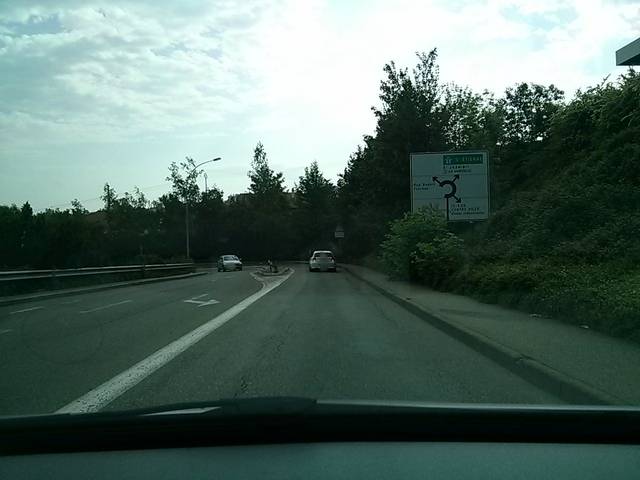
Region: France
Coordinates: 45.462, 4.494